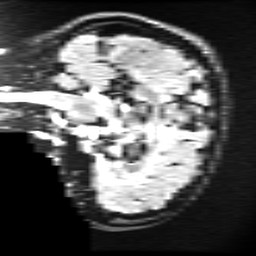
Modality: FLAIR
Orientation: sagittal
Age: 36
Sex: female
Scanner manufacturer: ge
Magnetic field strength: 3 T
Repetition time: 11 s
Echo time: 0.1497 s